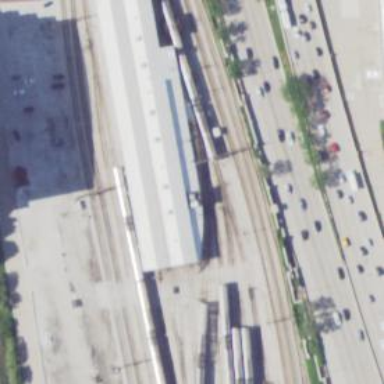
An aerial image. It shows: Rail yard with electrified contact lines for the railway.